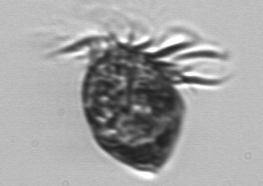
Label: Strombidium_morphotype1